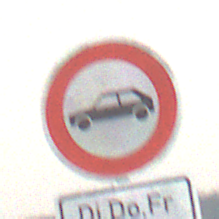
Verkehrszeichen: VerbotPersonenkraftwagen
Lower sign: ZeitangabenMitBeschraenkungAufWochentage3
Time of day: MorningAfternoon
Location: Outdoor (Nature)
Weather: Overcast
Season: Winter
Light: Natural